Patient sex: F
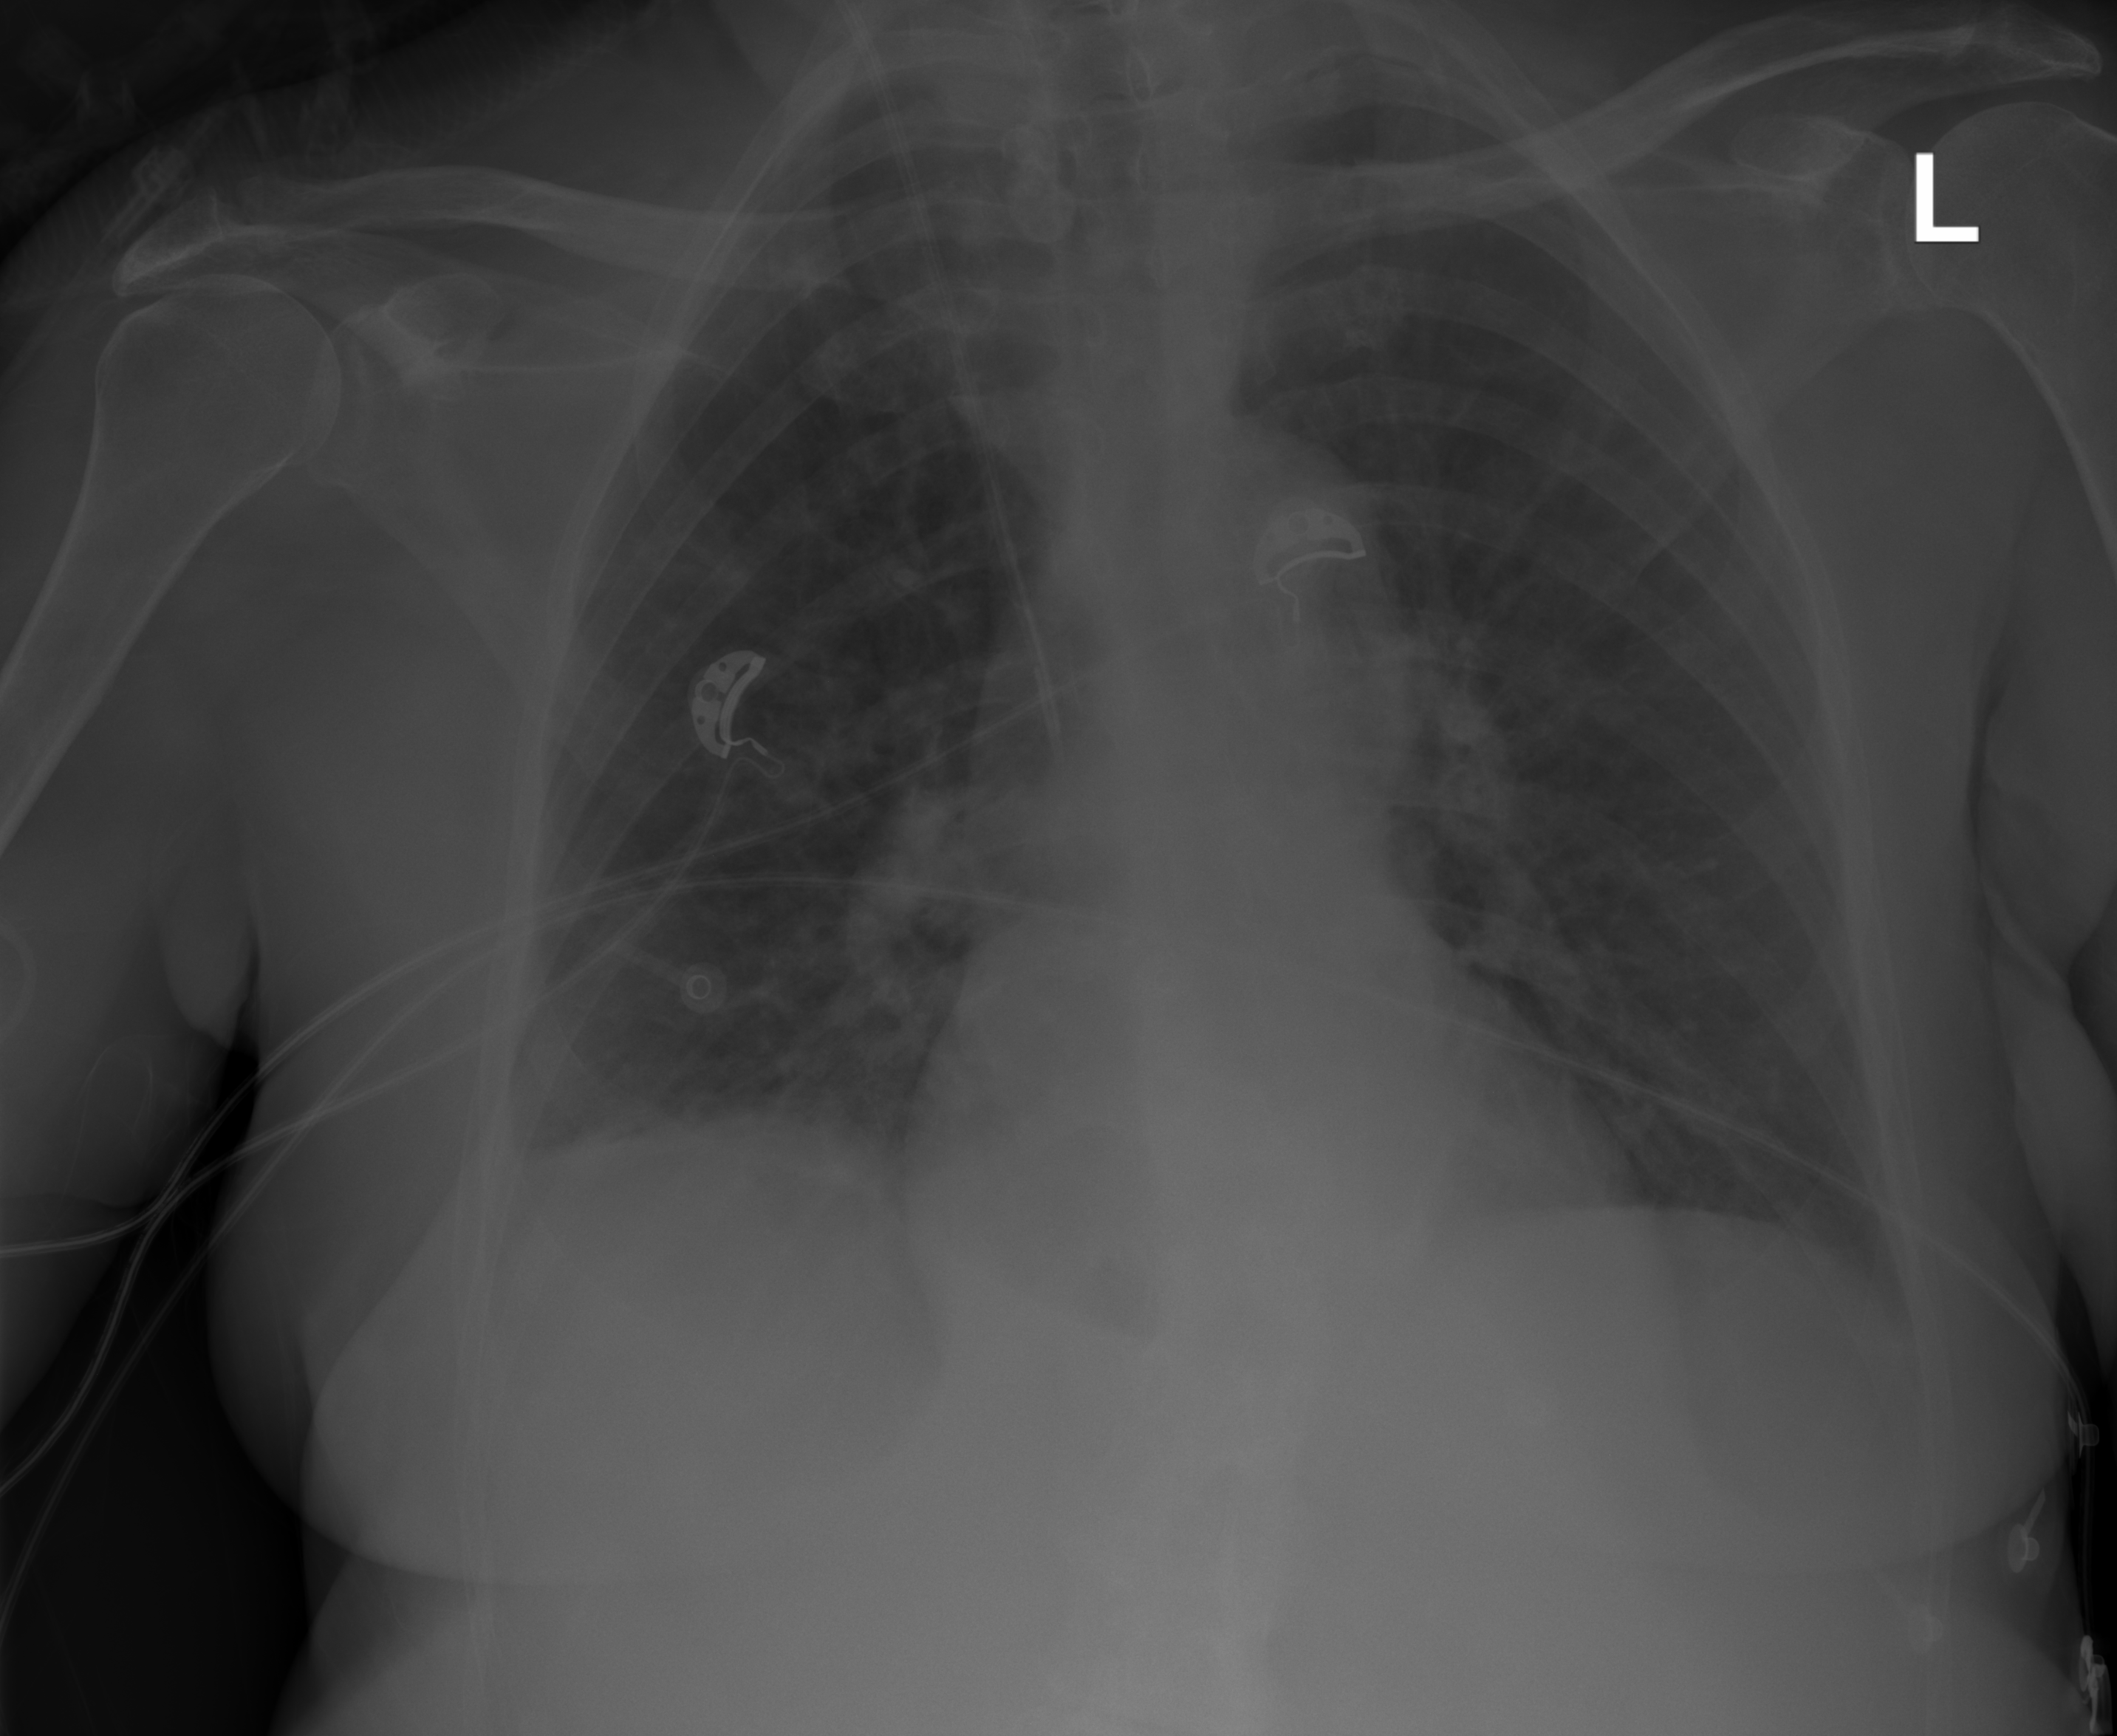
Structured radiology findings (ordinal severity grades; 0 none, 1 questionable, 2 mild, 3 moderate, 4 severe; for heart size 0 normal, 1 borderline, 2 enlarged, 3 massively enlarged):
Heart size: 0
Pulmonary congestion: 1
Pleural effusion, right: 0
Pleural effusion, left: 0
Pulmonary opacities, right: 1
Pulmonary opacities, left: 0
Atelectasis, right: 0
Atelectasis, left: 0